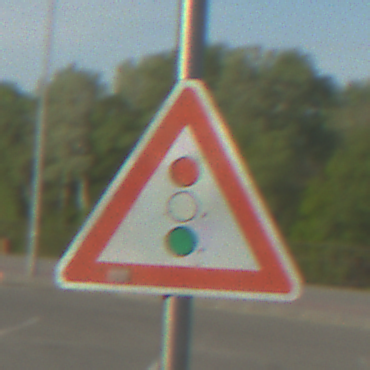
Verkehrszeichen: Lichtzeichenanlage
Umgebung: Outdoor, Suburban
Tageszeit: MorningAfternoon
Wetter: PartlyCloudy
Licht: Natural
Jahreszeit: NotSpecified
Kontrast: HighContrast